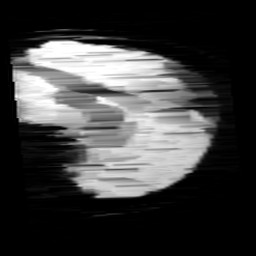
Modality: minIP
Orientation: sagittal
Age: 12
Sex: female
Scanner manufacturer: siemens
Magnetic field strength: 3 T
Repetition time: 0.027 s
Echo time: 0.02 s